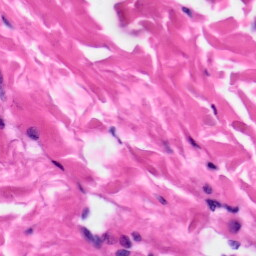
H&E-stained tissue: Skin